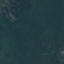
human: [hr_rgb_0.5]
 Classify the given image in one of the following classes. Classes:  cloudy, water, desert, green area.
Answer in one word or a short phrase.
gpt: green area